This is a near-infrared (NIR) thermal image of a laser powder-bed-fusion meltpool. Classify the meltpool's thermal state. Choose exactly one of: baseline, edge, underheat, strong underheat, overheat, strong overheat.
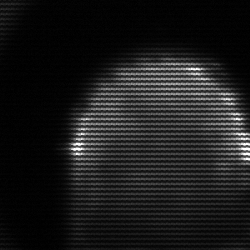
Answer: edge